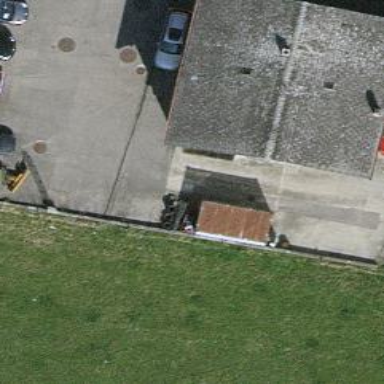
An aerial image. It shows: Fuel station building.